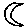
Label: moon